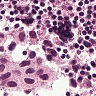
Metastatic tissue present: yes